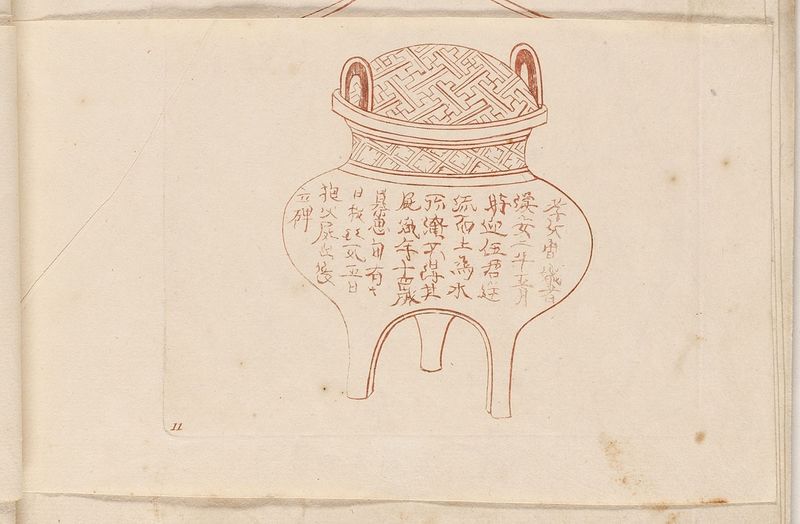
Titel: Gefäß, Blatt aus der Folge 'Picturae Sinicae'
Künstler: Pieter Schenk
Standort: Hamburg
Institution: Museum für Kunst und Gewerbe Hamburg
Schlagwörter: geschwungen, blatt, henkel, schrift, papier, grafik, graphik, ornamente, schriftzeichen, fotografie, photographie, deckel, druckgraphik, druckgrafik, radierung, buchstaben, chinesisch, kunstgewerbe, fleckig, nummeriert, nummerierung, kunsthandwerk, dreifuß, bauchig, deckelvase, kessel, zecihnung, alphabet, deckeldose, gerippt, reproduktionen, industriedesign, druckerzeugnisse, gefäß, behälter, ornamentstich, vorlageblätter, rotdruck, geoemetrisches muster